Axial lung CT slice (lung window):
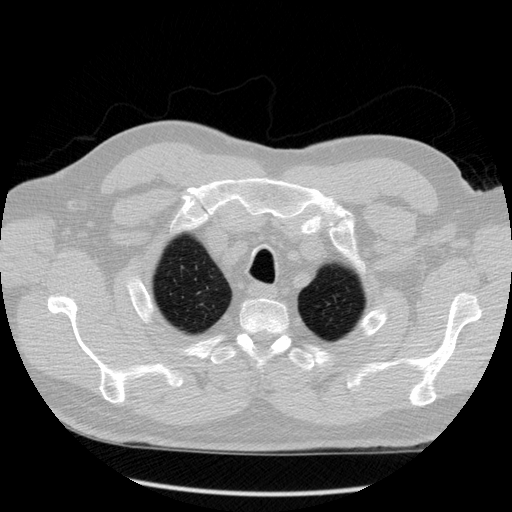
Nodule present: no